Question: I have an EF 5 app and I'm trying to call a stored procedure which takes a single parameter, as follows:

As you can see, I am supplying a parameter, and it's the correct name. Can anyone tell me where I'm going wrong?
The image may be a bit hard to see. The error says:
"Procedure or function 'AddRowToPanelCdClAllData' expects parameter '@SubId' which was not supplied."
The line of code generating the error is as follows:
'''
internal void AddRowToPanelCdClAllData(string subId)
{
this.Database.Database.ExecuteSqlCommand("AddRowToPanelCdClAllData", new SqlParameter("@SubId", subId));
}
'''
The value of 'subId' contains a value and is not null.
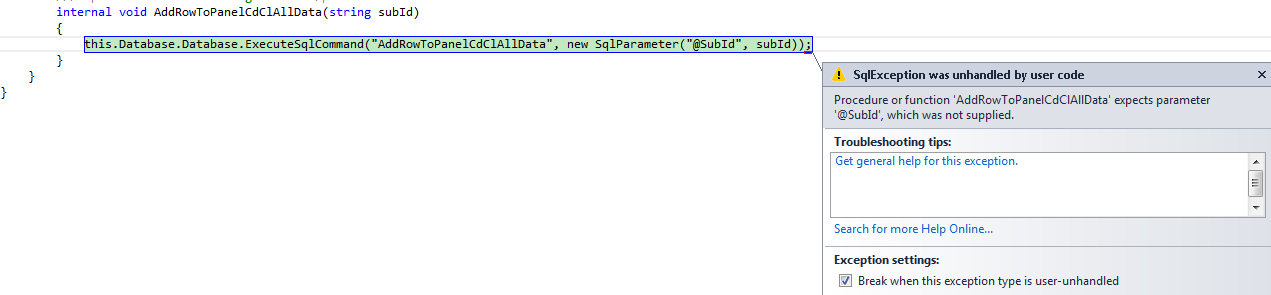
Answer: try this:
'''
this.Database.Database.ExecuteSqlCommand("AddRowToPanelCdClAllData @SubId",
new SqlParameter("SubId", subId));
'''